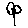
Label: flower